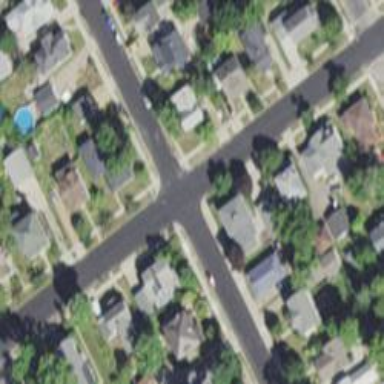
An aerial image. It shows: Tertiary road surrounded by residential properties.